Question: I was testing an Asynchronous example I wrote in other post, I modified it to show some info in a textbox. what happened next I was not expecting. I don't know why it does not throw an exception when modifying a control from another thread. am I blind or why I don't see it?
here is the example, it works the same for silverlight and WinForms:
'''
int rand=0;
public MainPage()
{
InitializeComponent();
}
public Func<Action<int, int>, Action<int>> DownloadDataInBackground = (callback) =>
{
return (c) =>
{
WebClient client = new WebClient();
Uri uri = new Uri(string.Format("https://www.google.com/search?q={0}", c));
client.DownloadStringCompleted += (s, e2) =>
{
callback(c, e2.Result.Length);
};
client.DownloadStringAsync(uri);
};
};
private void button1_Click(object sender, RoutedEventArgs e)
{
int callid = rand++;
Debug.WriteLine("Executing CallID #{0}", callid);
DownloadDataInBackground((c3, r3) =>this.textBox1.Text+=string.Format("The result for the callid {0} is {1}
", c3, r3))(callid);
}
'''
Tap the button pretty fast, it wont fail.
your help will be very appreciated.
Edit: added picture showing that windows forms always execute controls modification from the main thread, but, why if it is supposed to be another one?

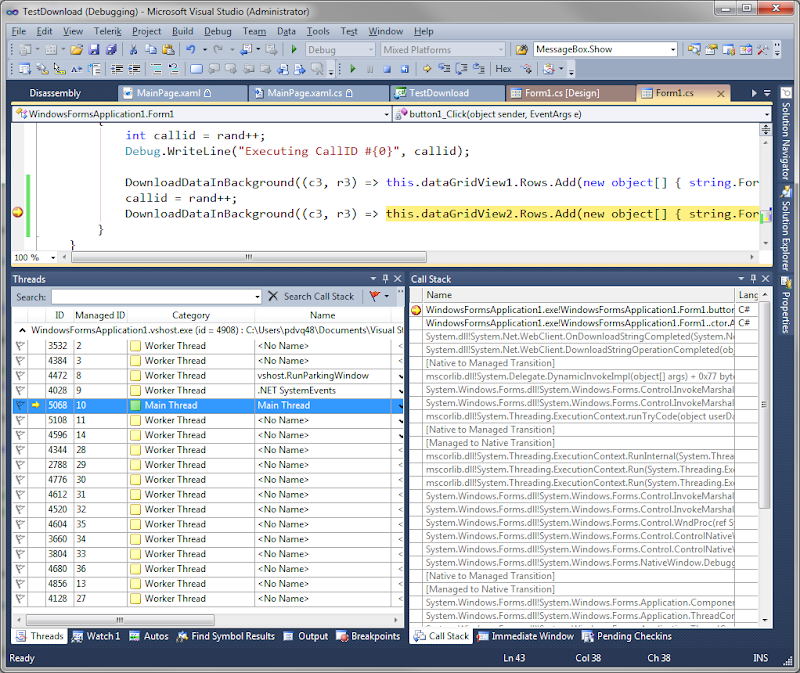
Answer: The actual answer to why your code doesn't fail in the way you expect it to is that the 'WebClient' invokes its events on the UI thread. Hence you aren't modifying your control on a different thread as you seem to imagine you are.